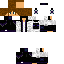
A female human skin with dark skin, wearing brown long hair dressed in a blue hoodie and black pants, featuring a closed mouth.